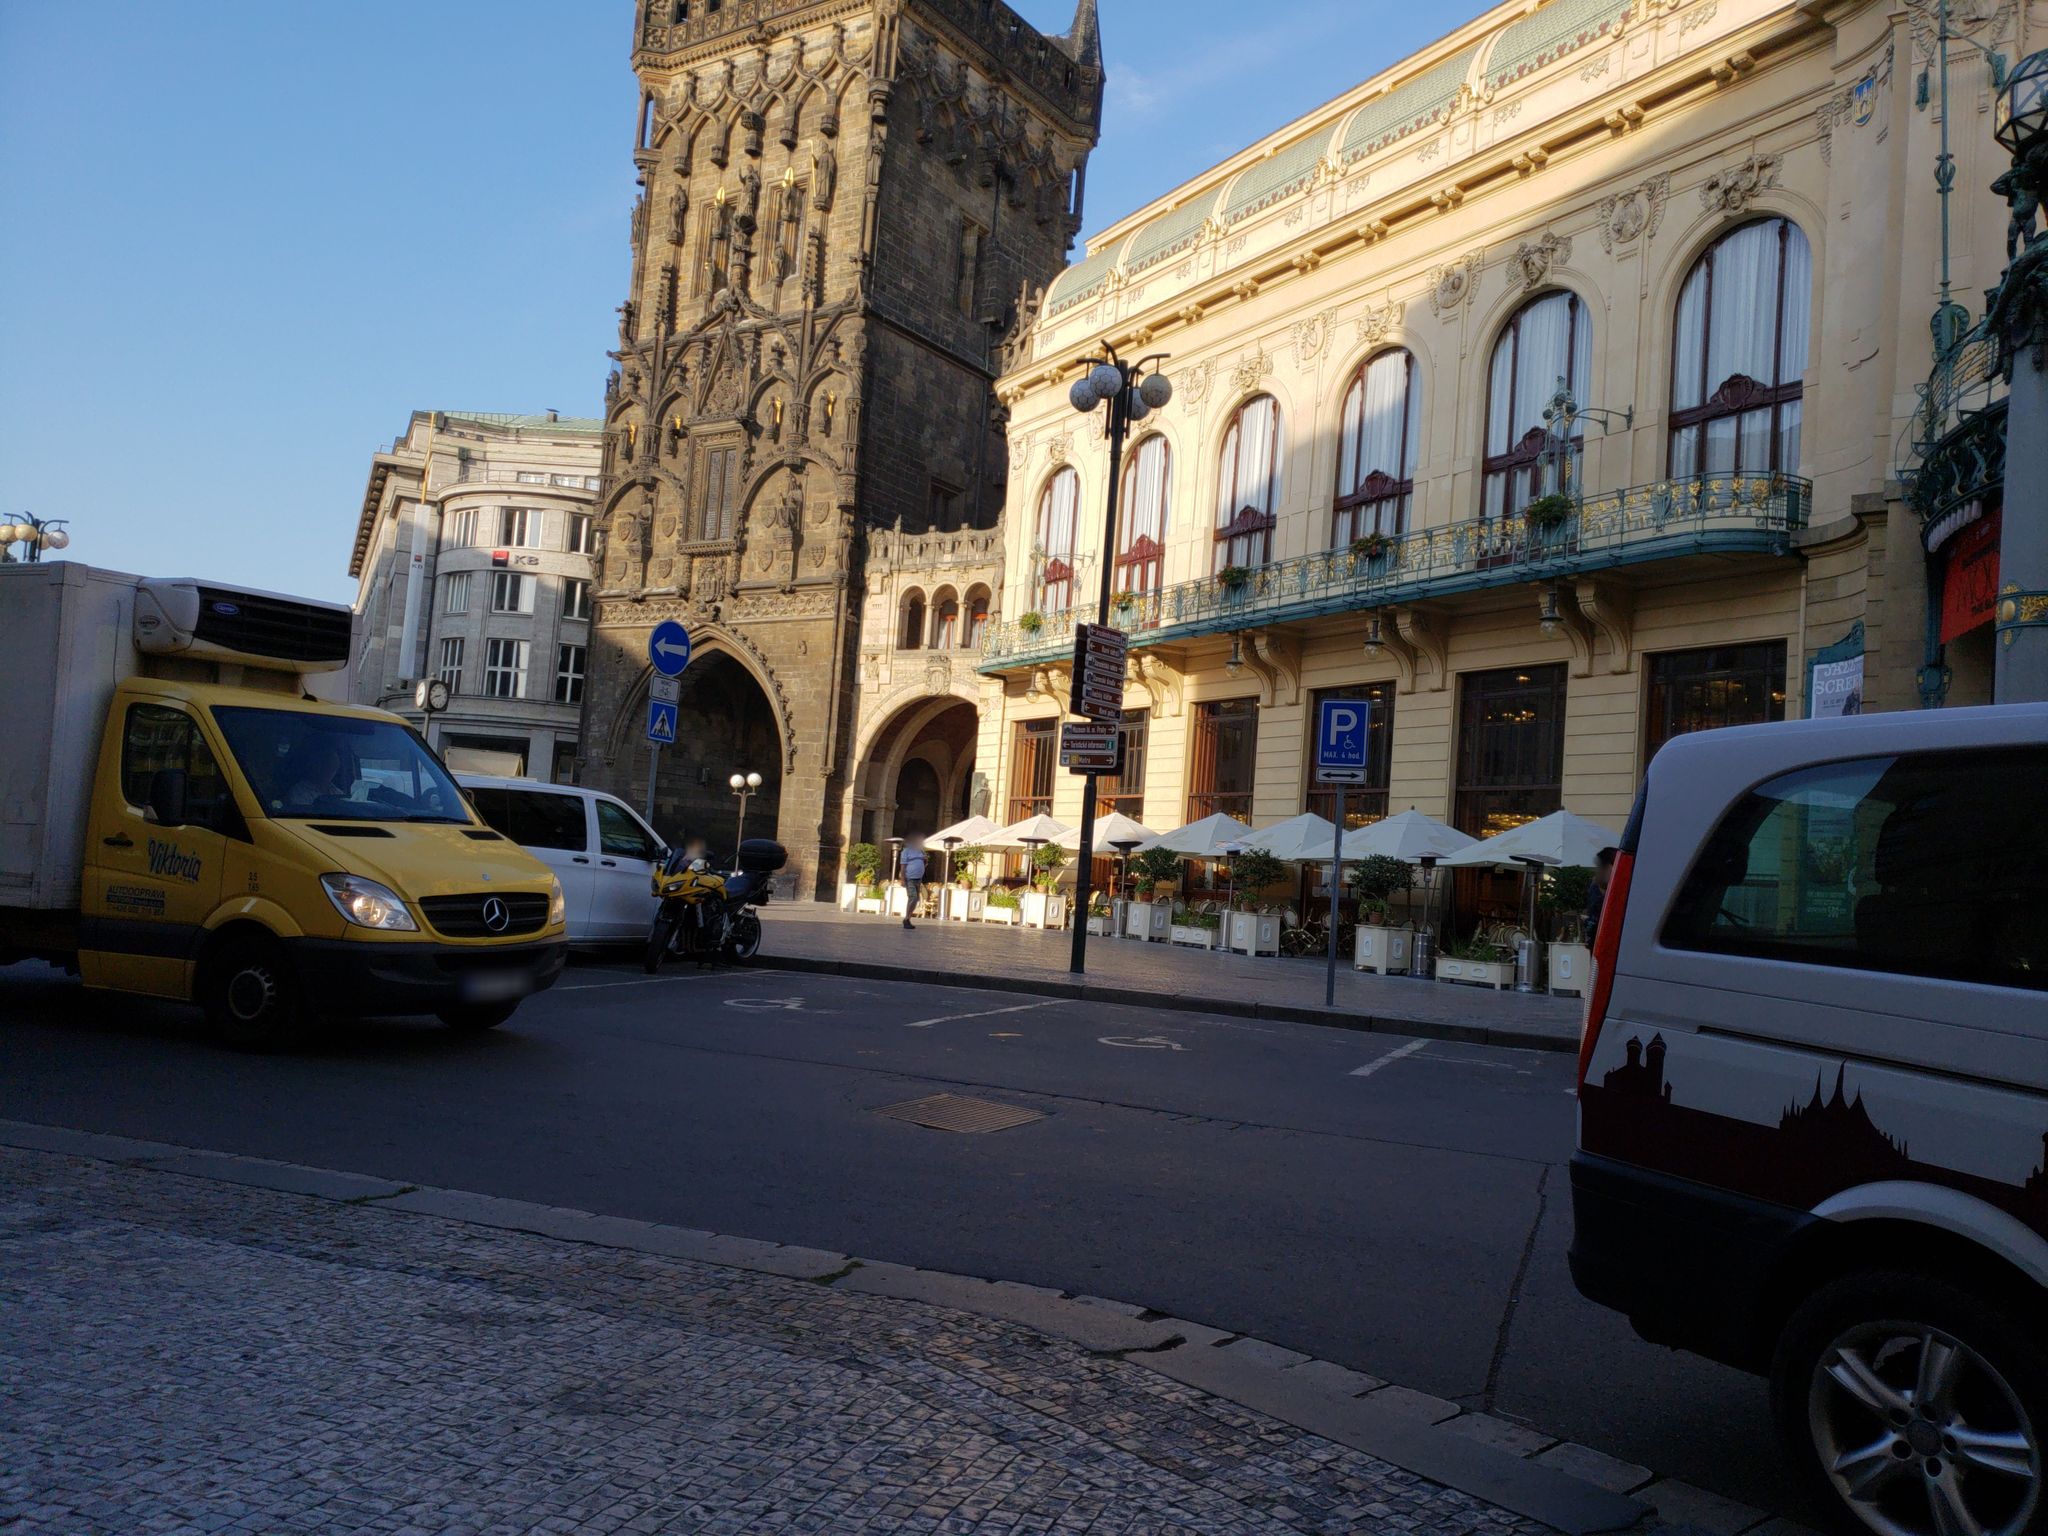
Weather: clear
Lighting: day
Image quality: good
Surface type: walking surface
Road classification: service, pedestrian
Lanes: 1
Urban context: urban centre
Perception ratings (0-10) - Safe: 7.22, Lively: 9.67, Beautiful: 7.32, Boring: 2.34, Depressing: 2.88, Wealthy: 7.67